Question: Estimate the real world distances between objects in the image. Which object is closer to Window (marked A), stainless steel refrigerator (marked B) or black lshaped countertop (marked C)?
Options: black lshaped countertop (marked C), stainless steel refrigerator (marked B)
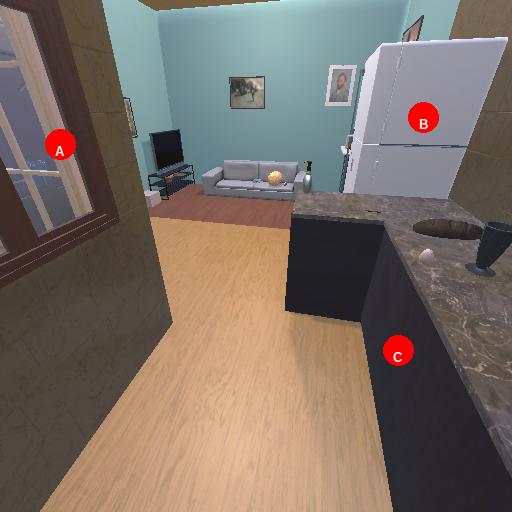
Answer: black lshaped countertop (marked C)